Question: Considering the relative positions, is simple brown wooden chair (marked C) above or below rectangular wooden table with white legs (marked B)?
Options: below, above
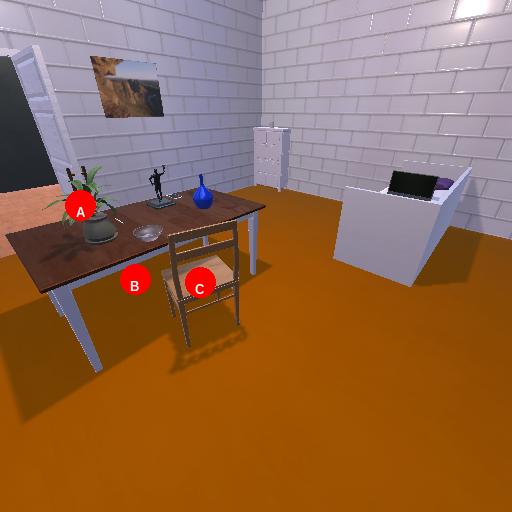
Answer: below